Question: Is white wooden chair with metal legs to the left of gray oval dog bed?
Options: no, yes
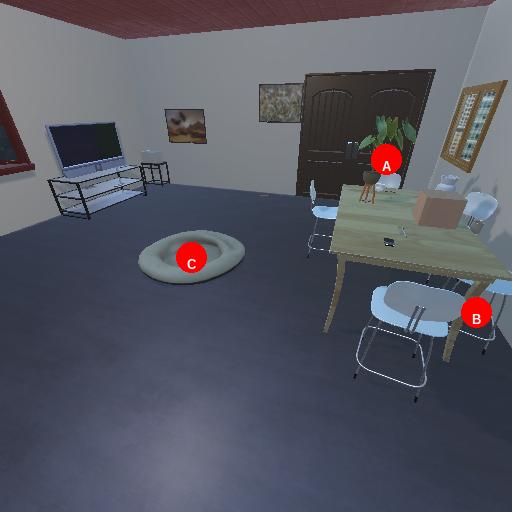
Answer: no